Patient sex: M
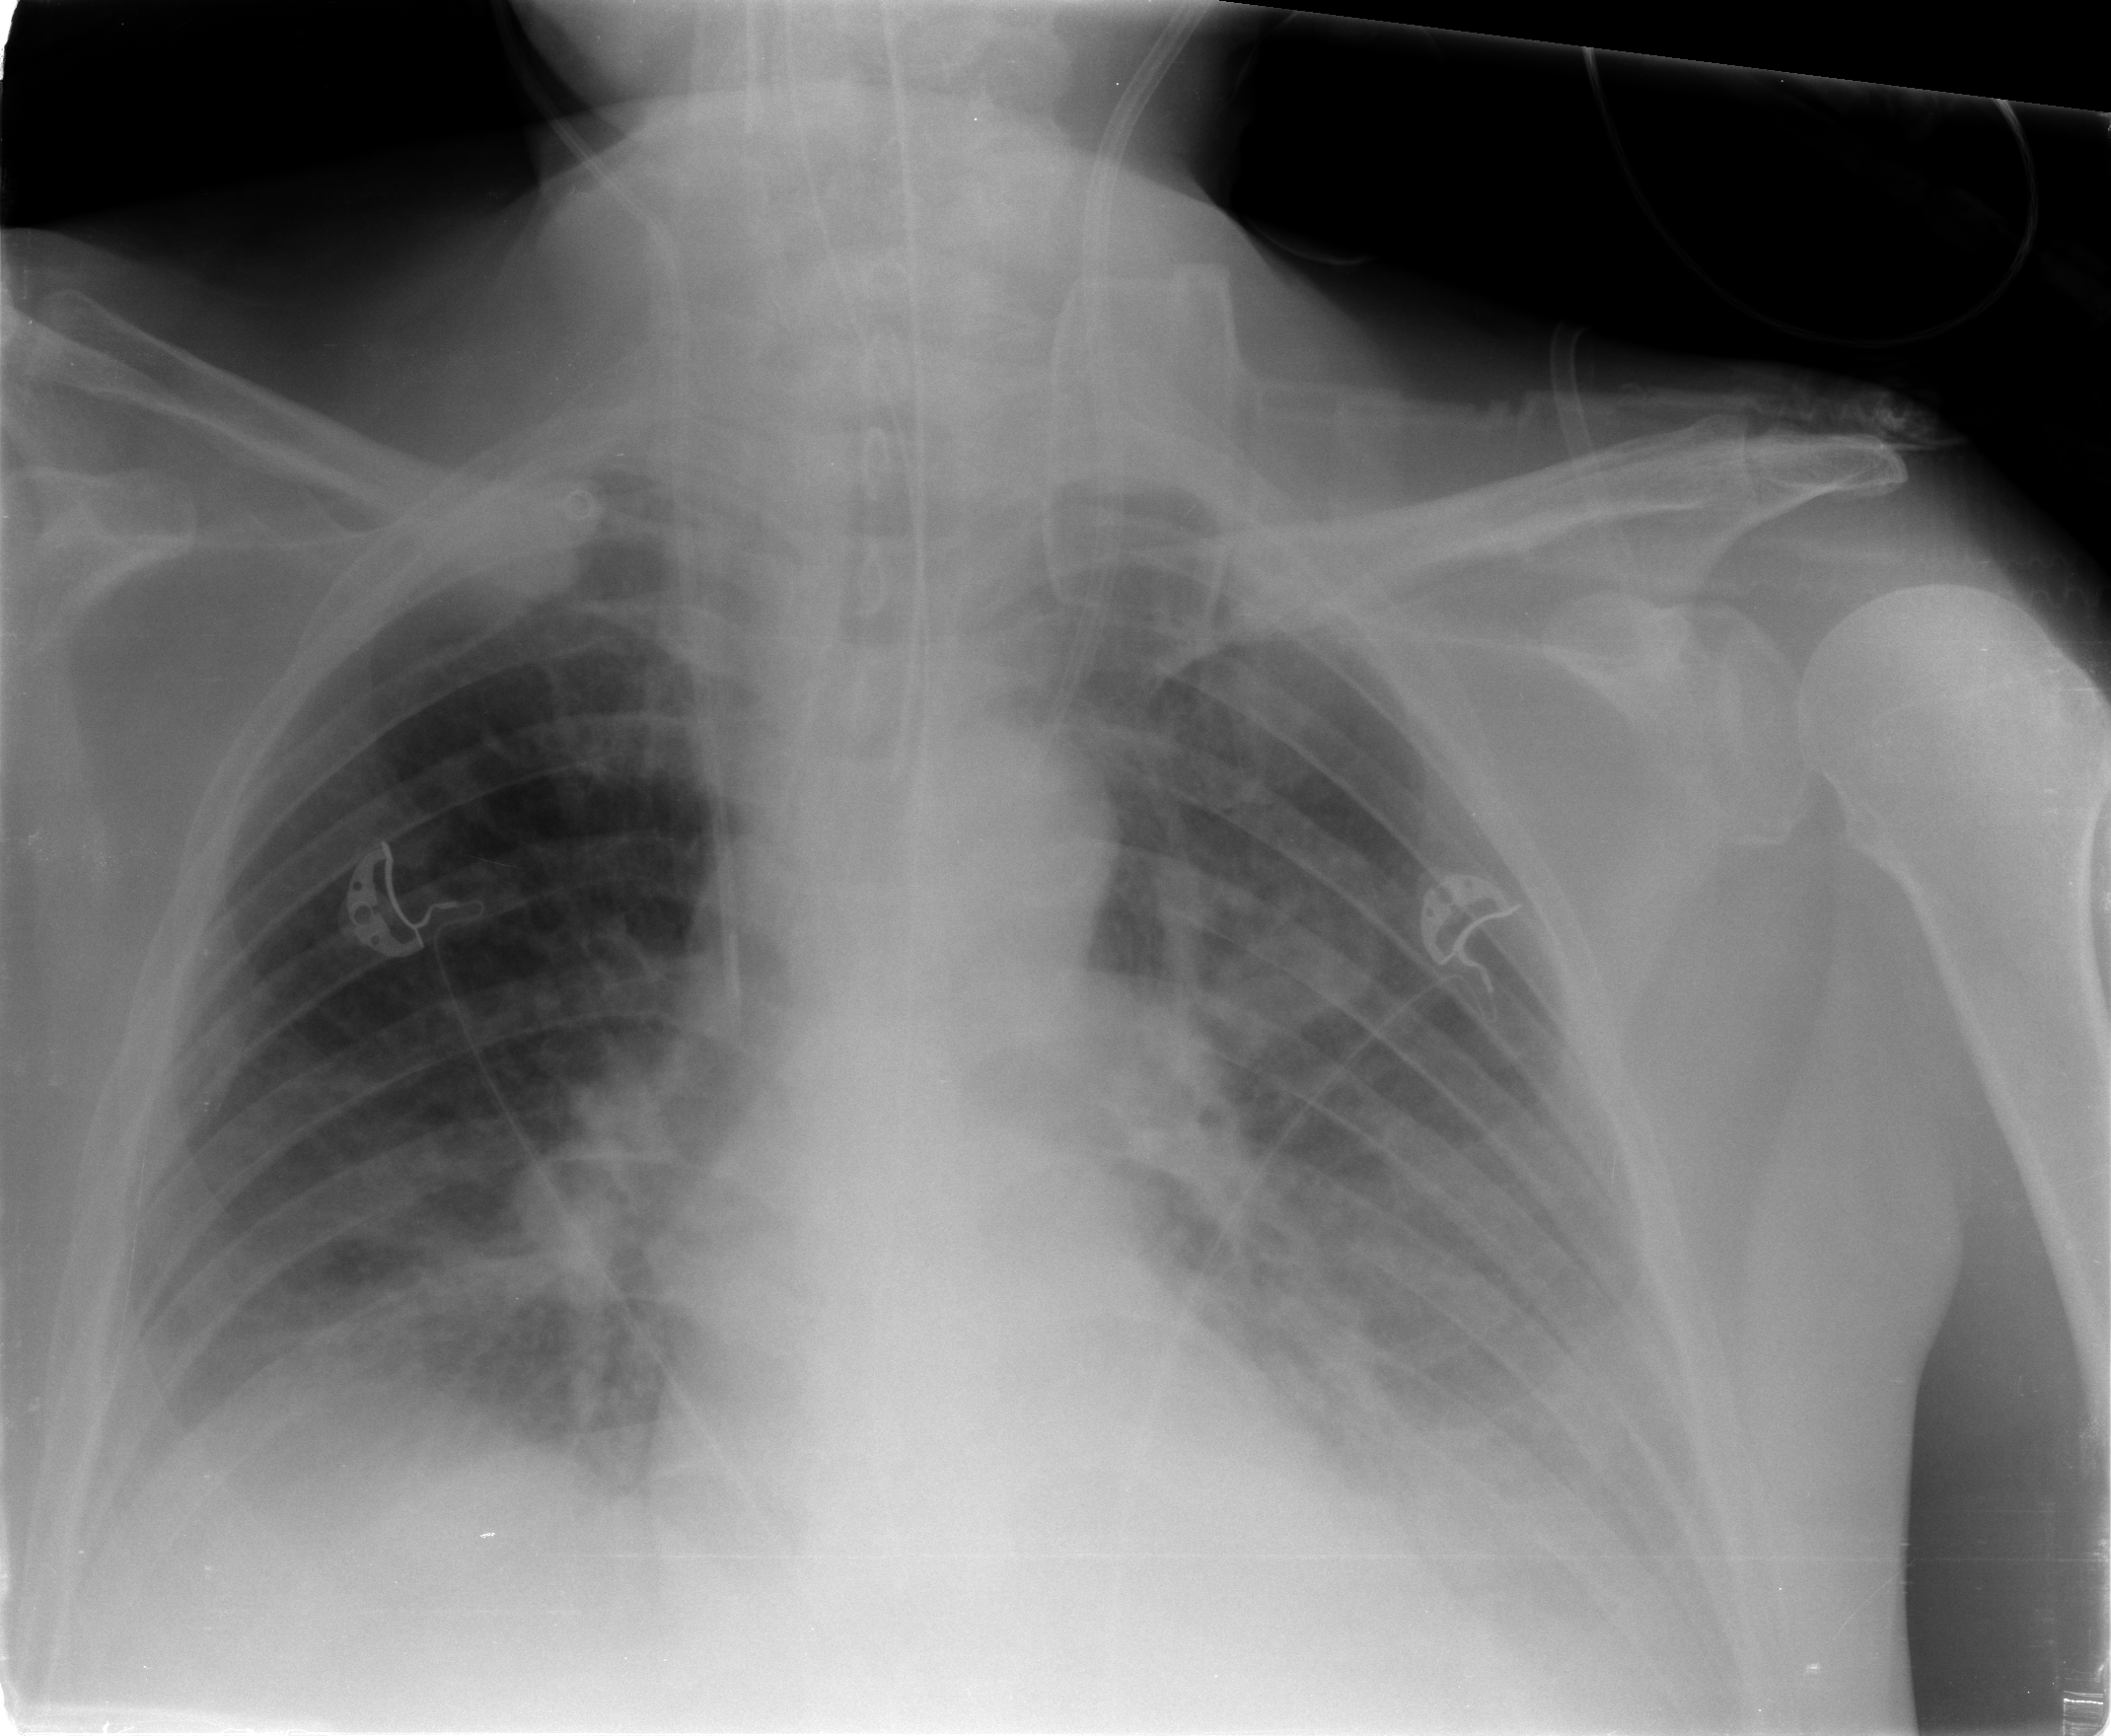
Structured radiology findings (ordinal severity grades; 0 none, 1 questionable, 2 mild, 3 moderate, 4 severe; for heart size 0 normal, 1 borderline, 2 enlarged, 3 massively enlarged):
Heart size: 0
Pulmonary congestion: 0
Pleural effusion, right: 2
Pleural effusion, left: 3
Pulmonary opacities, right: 2
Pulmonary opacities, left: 2
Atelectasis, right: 2
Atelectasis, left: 2